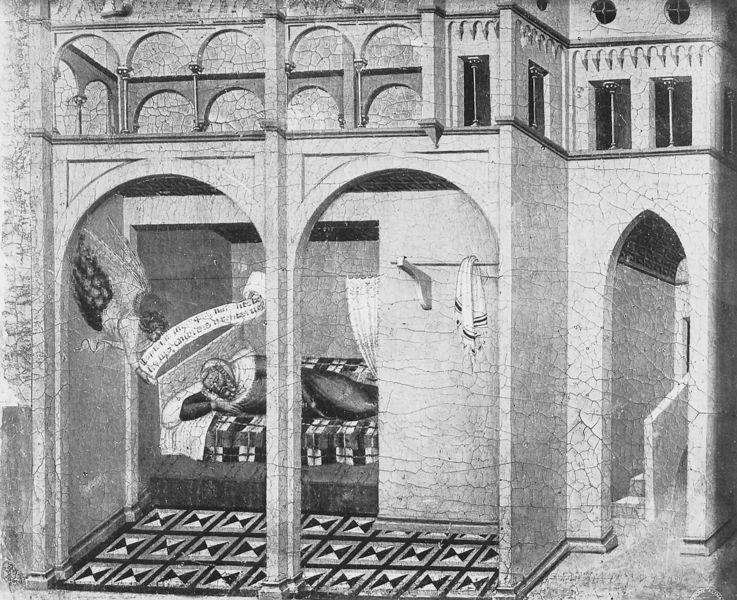
Titel: Der Traum des Sobac; vom Altarbild aus der Kirche Carmine di Siena
Künstler: Pietro Lorenzetti
Institution: Siena, Pinacoteca Nazionale
Schlagwörter: mann, schlaf, weiß, fenster, grau, schwarz, säule, säulen, tür, gebäude, haus, tuch, muster, ornament, bart, wand, architektur, vorhang, boden, decke, kreis, rund, engel, schrift, schlafen, schlafend, bogen, leine, rundbogen, treppe, kissen, handtuch, bett, stufen, liegend, tor, bögen, eingang, arkade, gewölbe, haken, torbogen, traum, schwarz weiß, fliesen, spitzbogen, rundbögen, schriftrolle, stange, schlafender, kopfkissen, torbögen, schläft, schriftband, liegender, bett#, achlaf